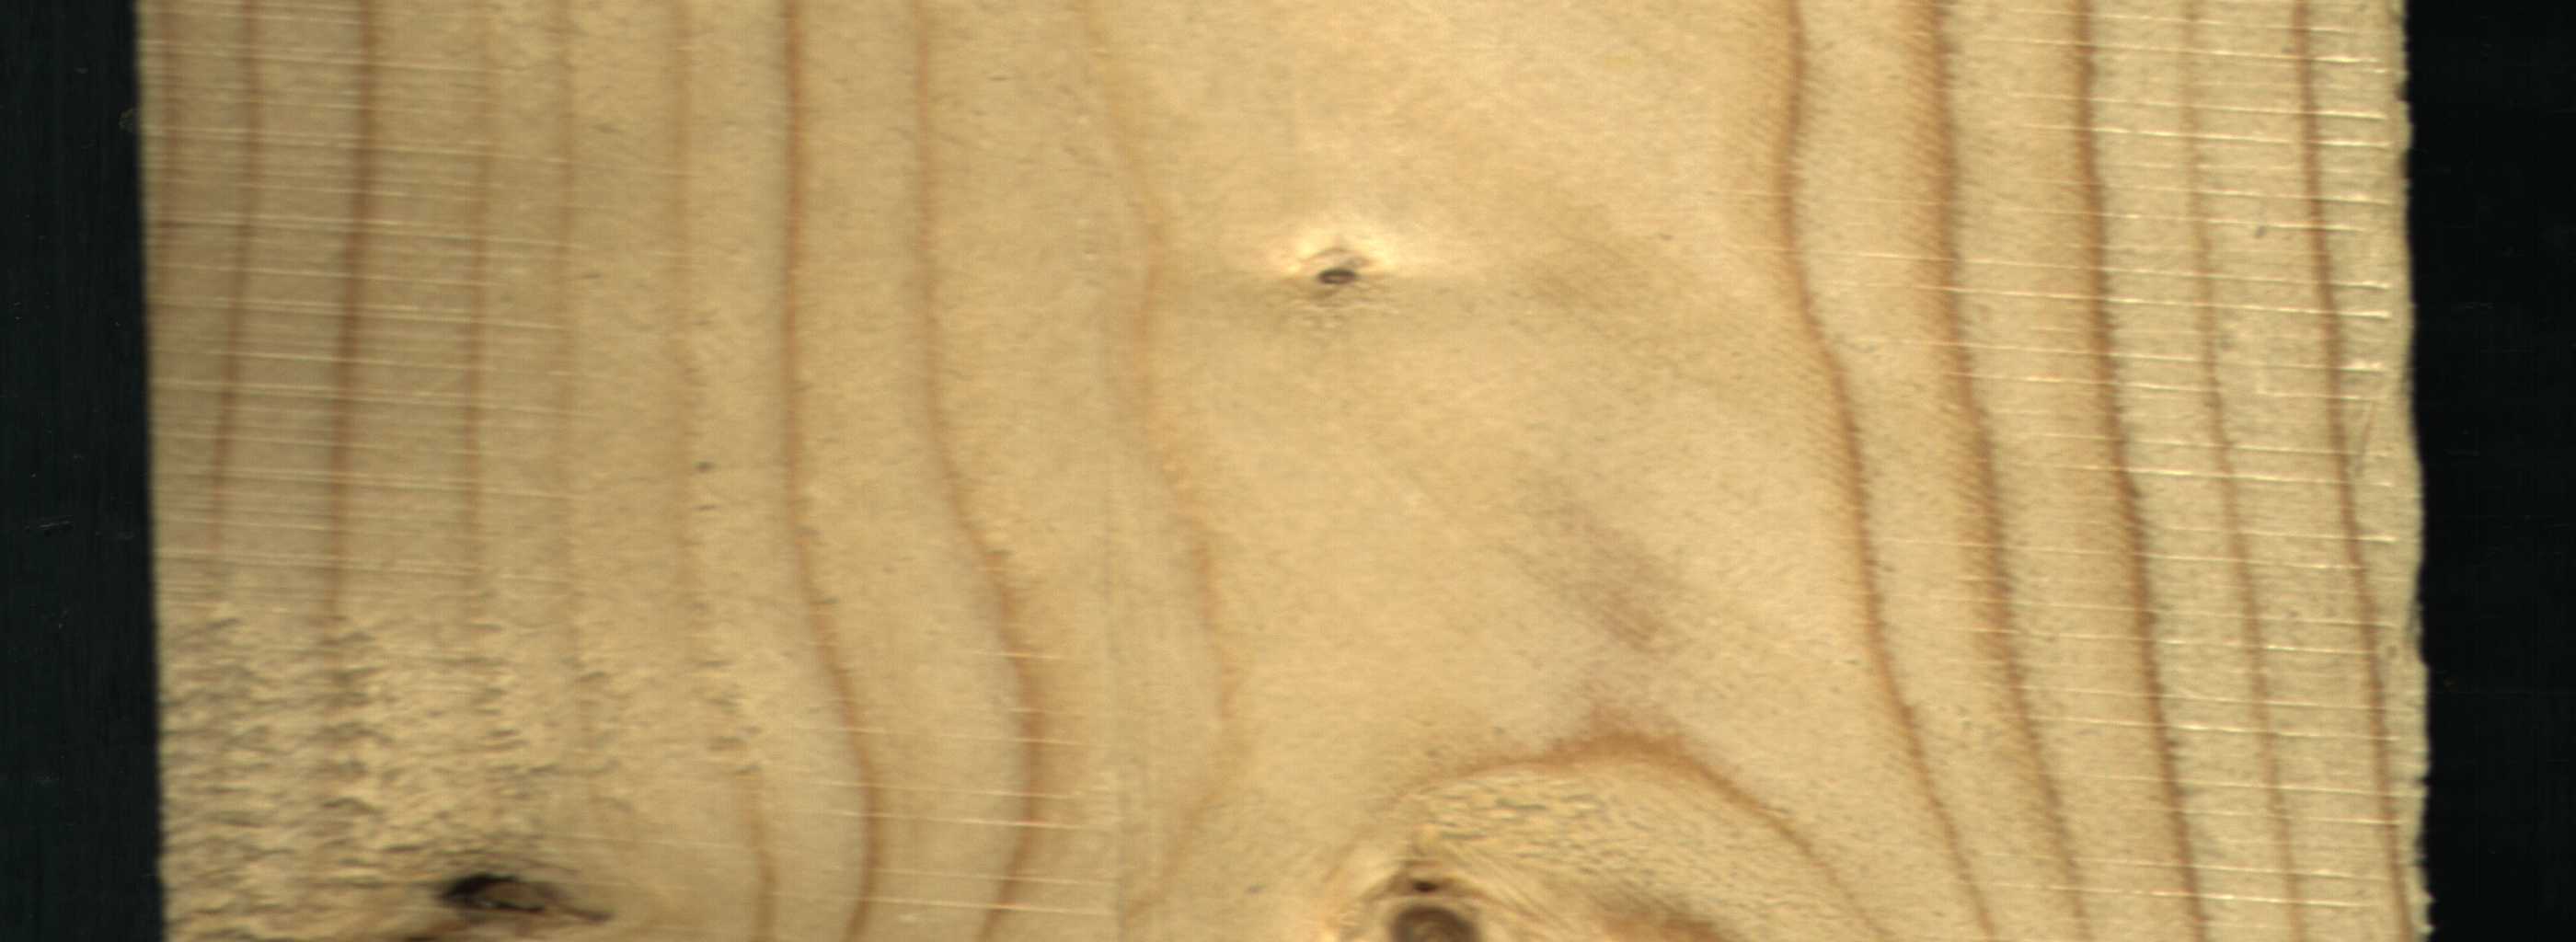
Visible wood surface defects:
Dead_Knot
Dead_Knot
Live_Knot